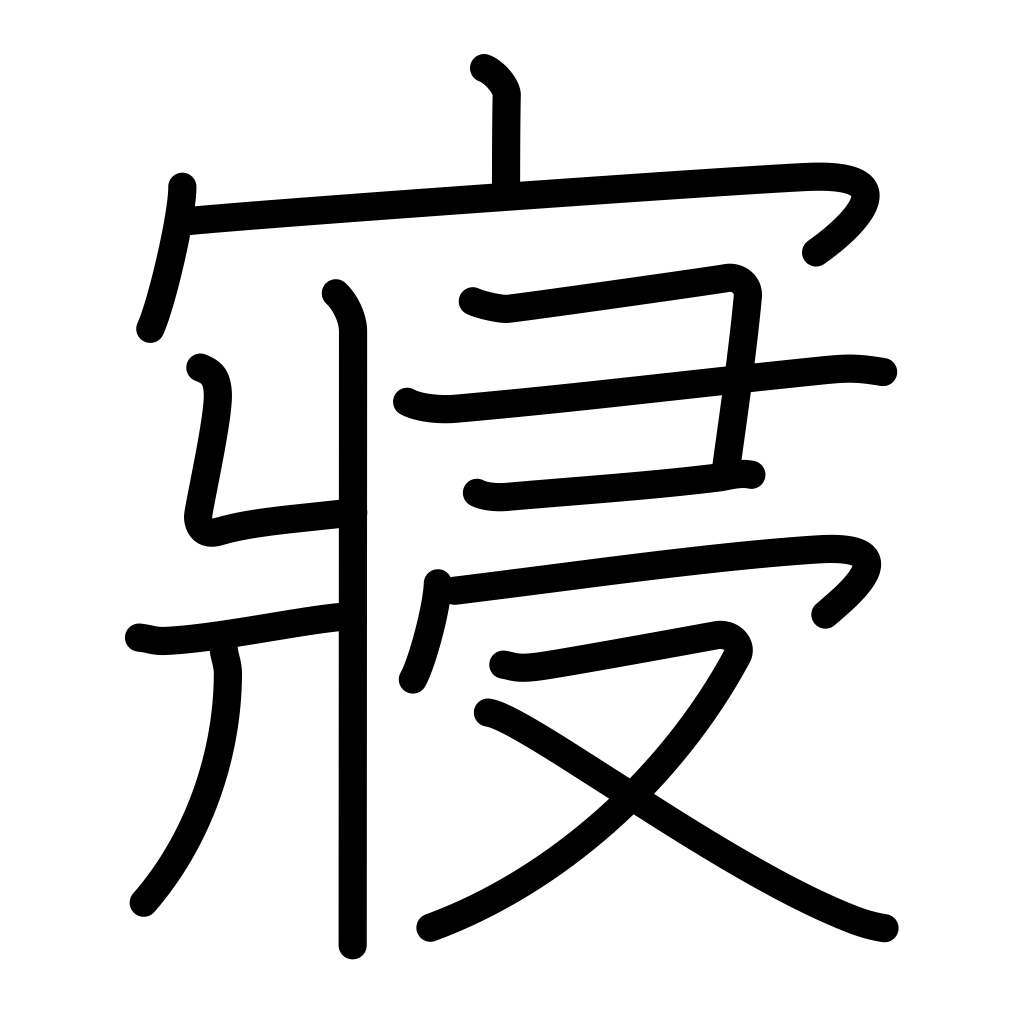
Meaning: sleep, rest, bed chamber